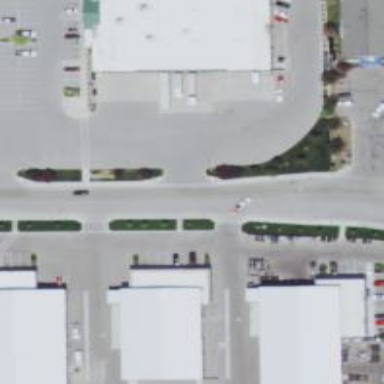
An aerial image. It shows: Asphalt footpath with unmarked crossing.